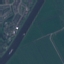
Land use / land cover: River